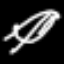
Label: leaf